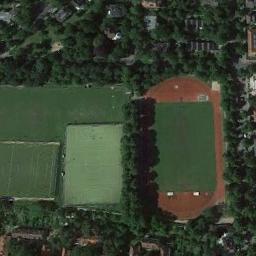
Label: ground_track_field